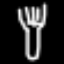
Label: fork